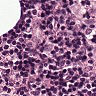
Metastatic tissue present: no